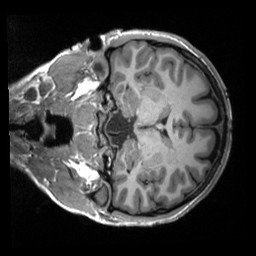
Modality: T1w
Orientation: coronal
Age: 26
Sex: female
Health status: healthy
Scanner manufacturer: siemens
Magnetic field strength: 3 T
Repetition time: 2.3 s
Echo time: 0.00232 s